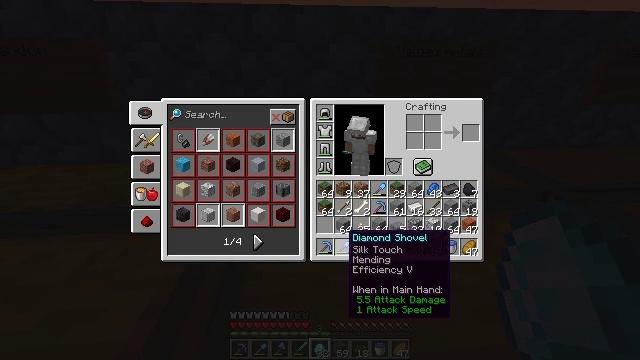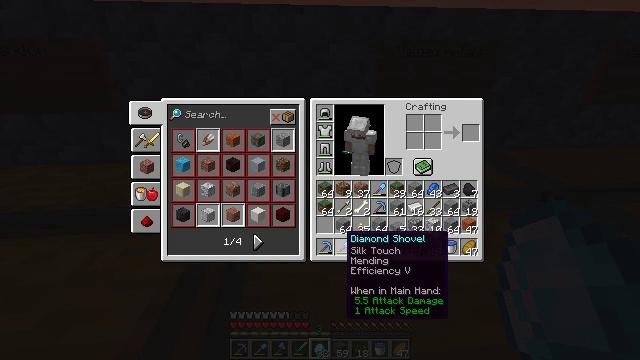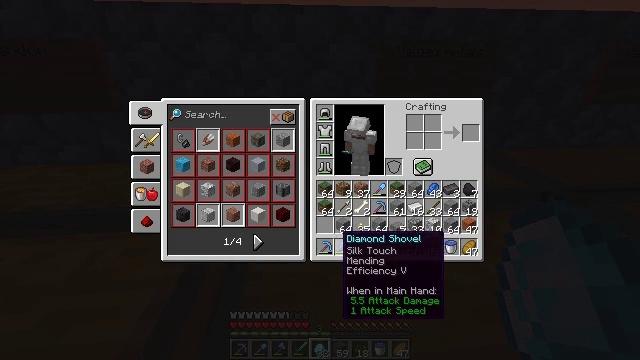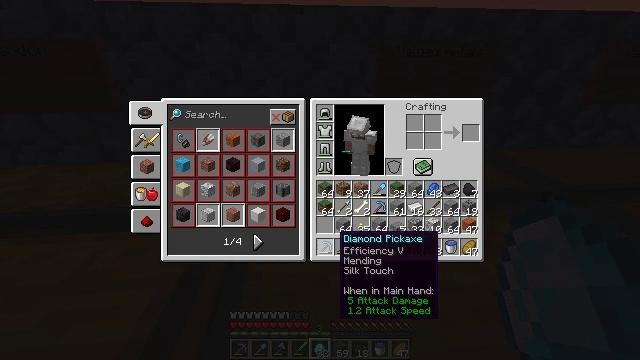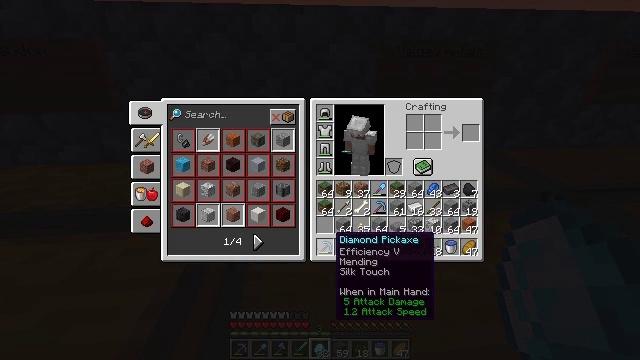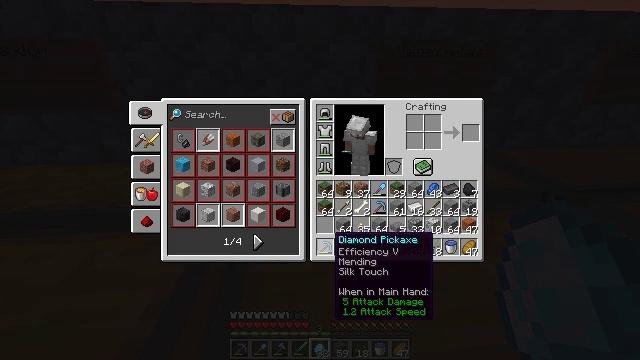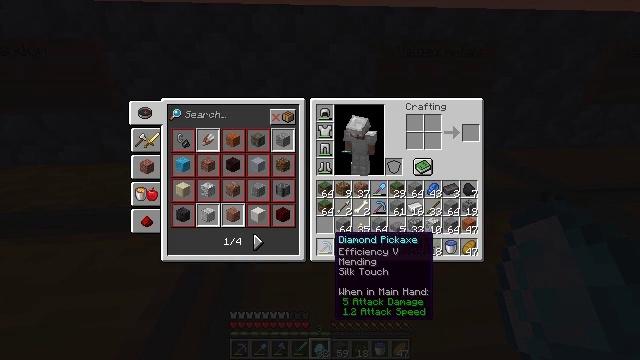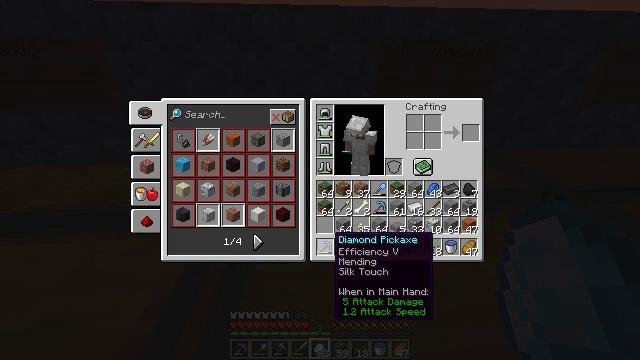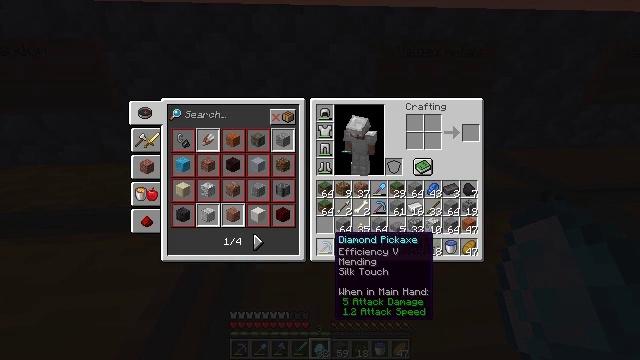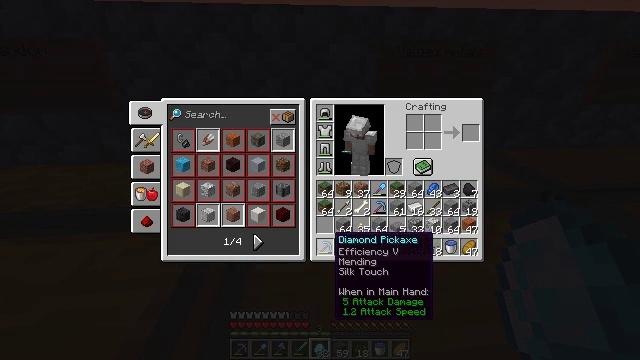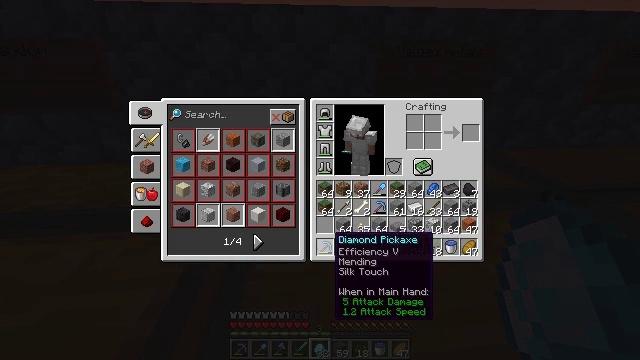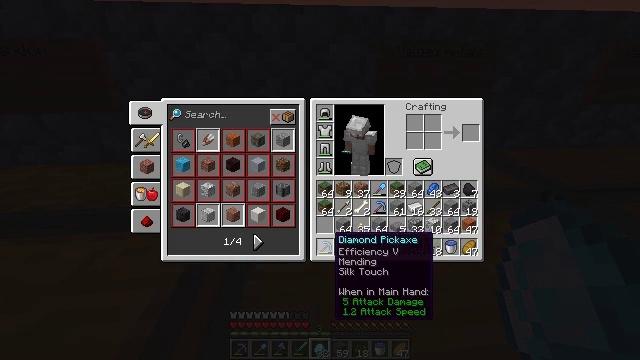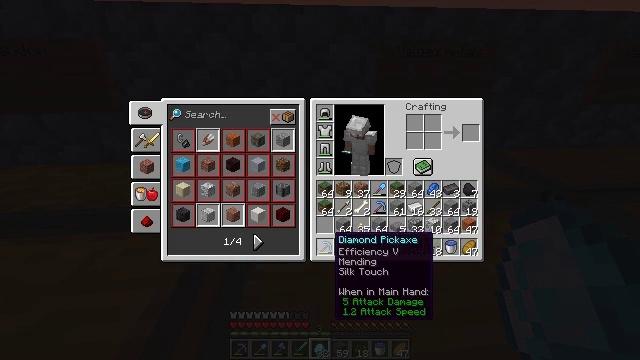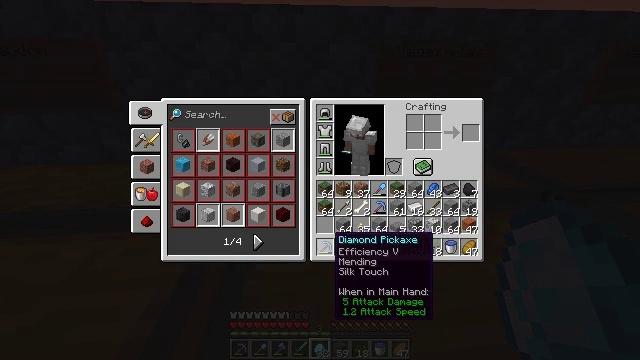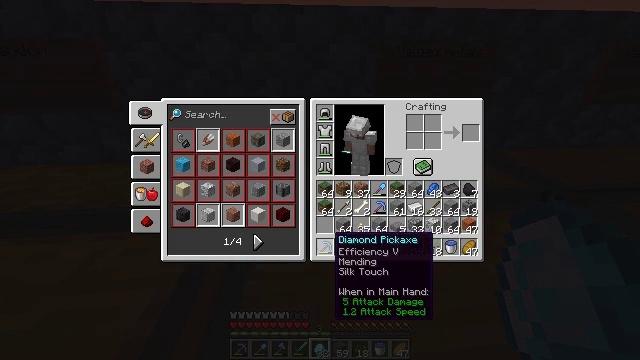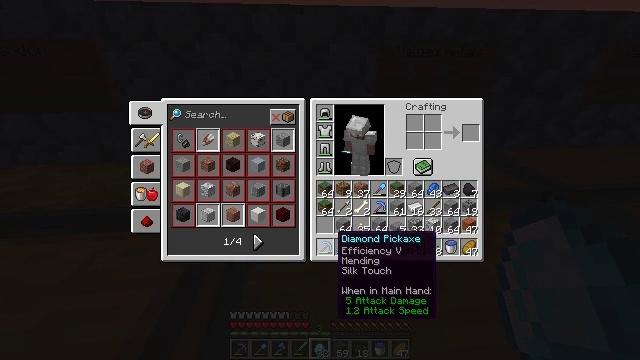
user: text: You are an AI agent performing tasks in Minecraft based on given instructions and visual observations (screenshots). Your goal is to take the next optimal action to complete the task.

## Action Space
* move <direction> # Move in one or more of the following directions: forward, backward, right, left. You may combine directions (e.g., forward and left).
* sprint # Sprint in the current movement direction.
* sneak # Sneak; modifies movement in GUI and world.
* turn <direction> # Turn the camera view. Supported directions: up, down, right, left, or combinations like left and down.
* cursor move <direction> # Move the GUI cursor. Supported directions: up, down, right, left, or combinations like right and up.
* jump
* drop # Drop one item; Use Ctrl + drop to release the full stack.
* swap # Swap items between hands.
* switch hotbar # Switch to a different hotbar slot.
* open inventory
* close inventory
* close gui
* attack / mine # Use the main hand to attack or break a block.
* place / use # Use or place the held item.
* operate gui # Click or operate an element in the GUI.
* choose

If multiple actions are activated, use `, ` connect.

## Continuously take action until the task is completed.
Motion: motion action
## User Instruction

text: Remove a grass block from the inventory.
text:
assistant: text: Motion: no_op
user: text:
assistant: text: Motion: no_op
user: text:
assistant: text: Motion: no_op
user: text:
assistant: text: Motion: no_op
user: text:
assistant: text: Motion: no_op
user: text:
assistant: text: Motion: no_op
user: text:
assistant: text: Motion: no_op
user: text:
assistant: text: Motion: no_op
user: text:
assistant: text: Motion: no_op
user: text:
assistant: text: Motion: no_op
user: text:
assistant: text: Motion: no_op
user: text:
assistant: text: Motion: no_op
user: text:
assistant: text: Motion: no_op
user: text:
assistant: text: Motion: no_op
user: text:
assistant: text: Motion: no_op
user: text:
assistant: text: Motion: no_op
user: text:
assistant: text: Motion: no_op
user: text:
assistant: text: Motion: no_op
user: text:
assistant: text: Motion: no_op
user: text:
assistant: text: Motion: no_op
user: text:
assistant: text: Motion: no_op
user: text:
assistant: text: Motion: no_op
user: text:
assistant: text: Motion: no_op
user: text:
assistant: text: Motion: no_op
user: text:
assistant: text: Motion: no_op
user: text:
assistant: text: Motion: no_op
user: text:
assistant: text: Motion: no_op
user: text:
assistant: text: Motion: no_op
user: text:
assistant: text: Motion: no_op
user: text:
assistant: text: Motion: no_op